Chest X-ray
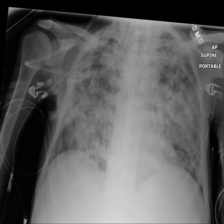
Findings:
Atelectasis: negative
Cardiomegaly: negative
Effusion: negative
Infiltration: positive
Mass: negative
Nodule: negative
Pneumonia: negative
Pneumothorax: negative
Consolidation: negative
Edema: negative
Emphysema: negative
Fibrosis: negative
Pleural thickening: negative
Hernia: negative